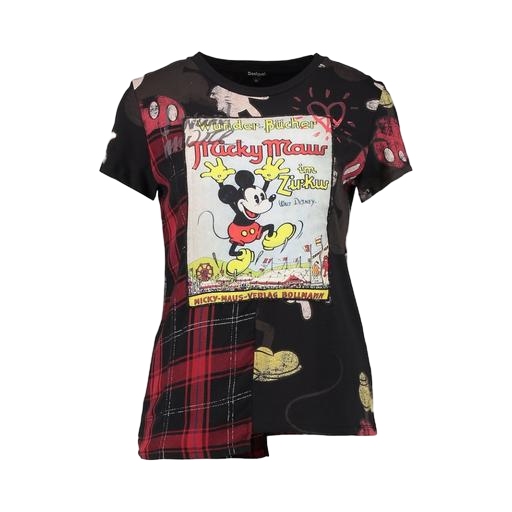
black mixed print t-shirt, multicolor hayley asymmetric hem t-shirt, t-shirt twist graphic, white background